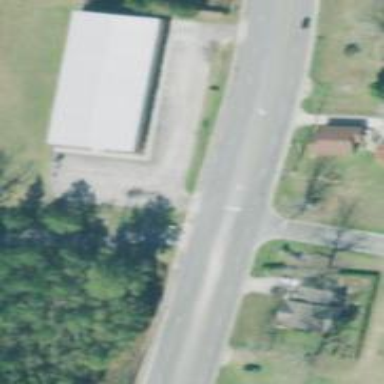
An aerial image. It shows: Tertiary road with asphalt surface.